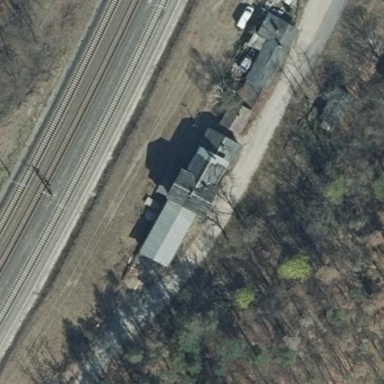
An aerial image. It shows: Train station building.